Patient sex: F
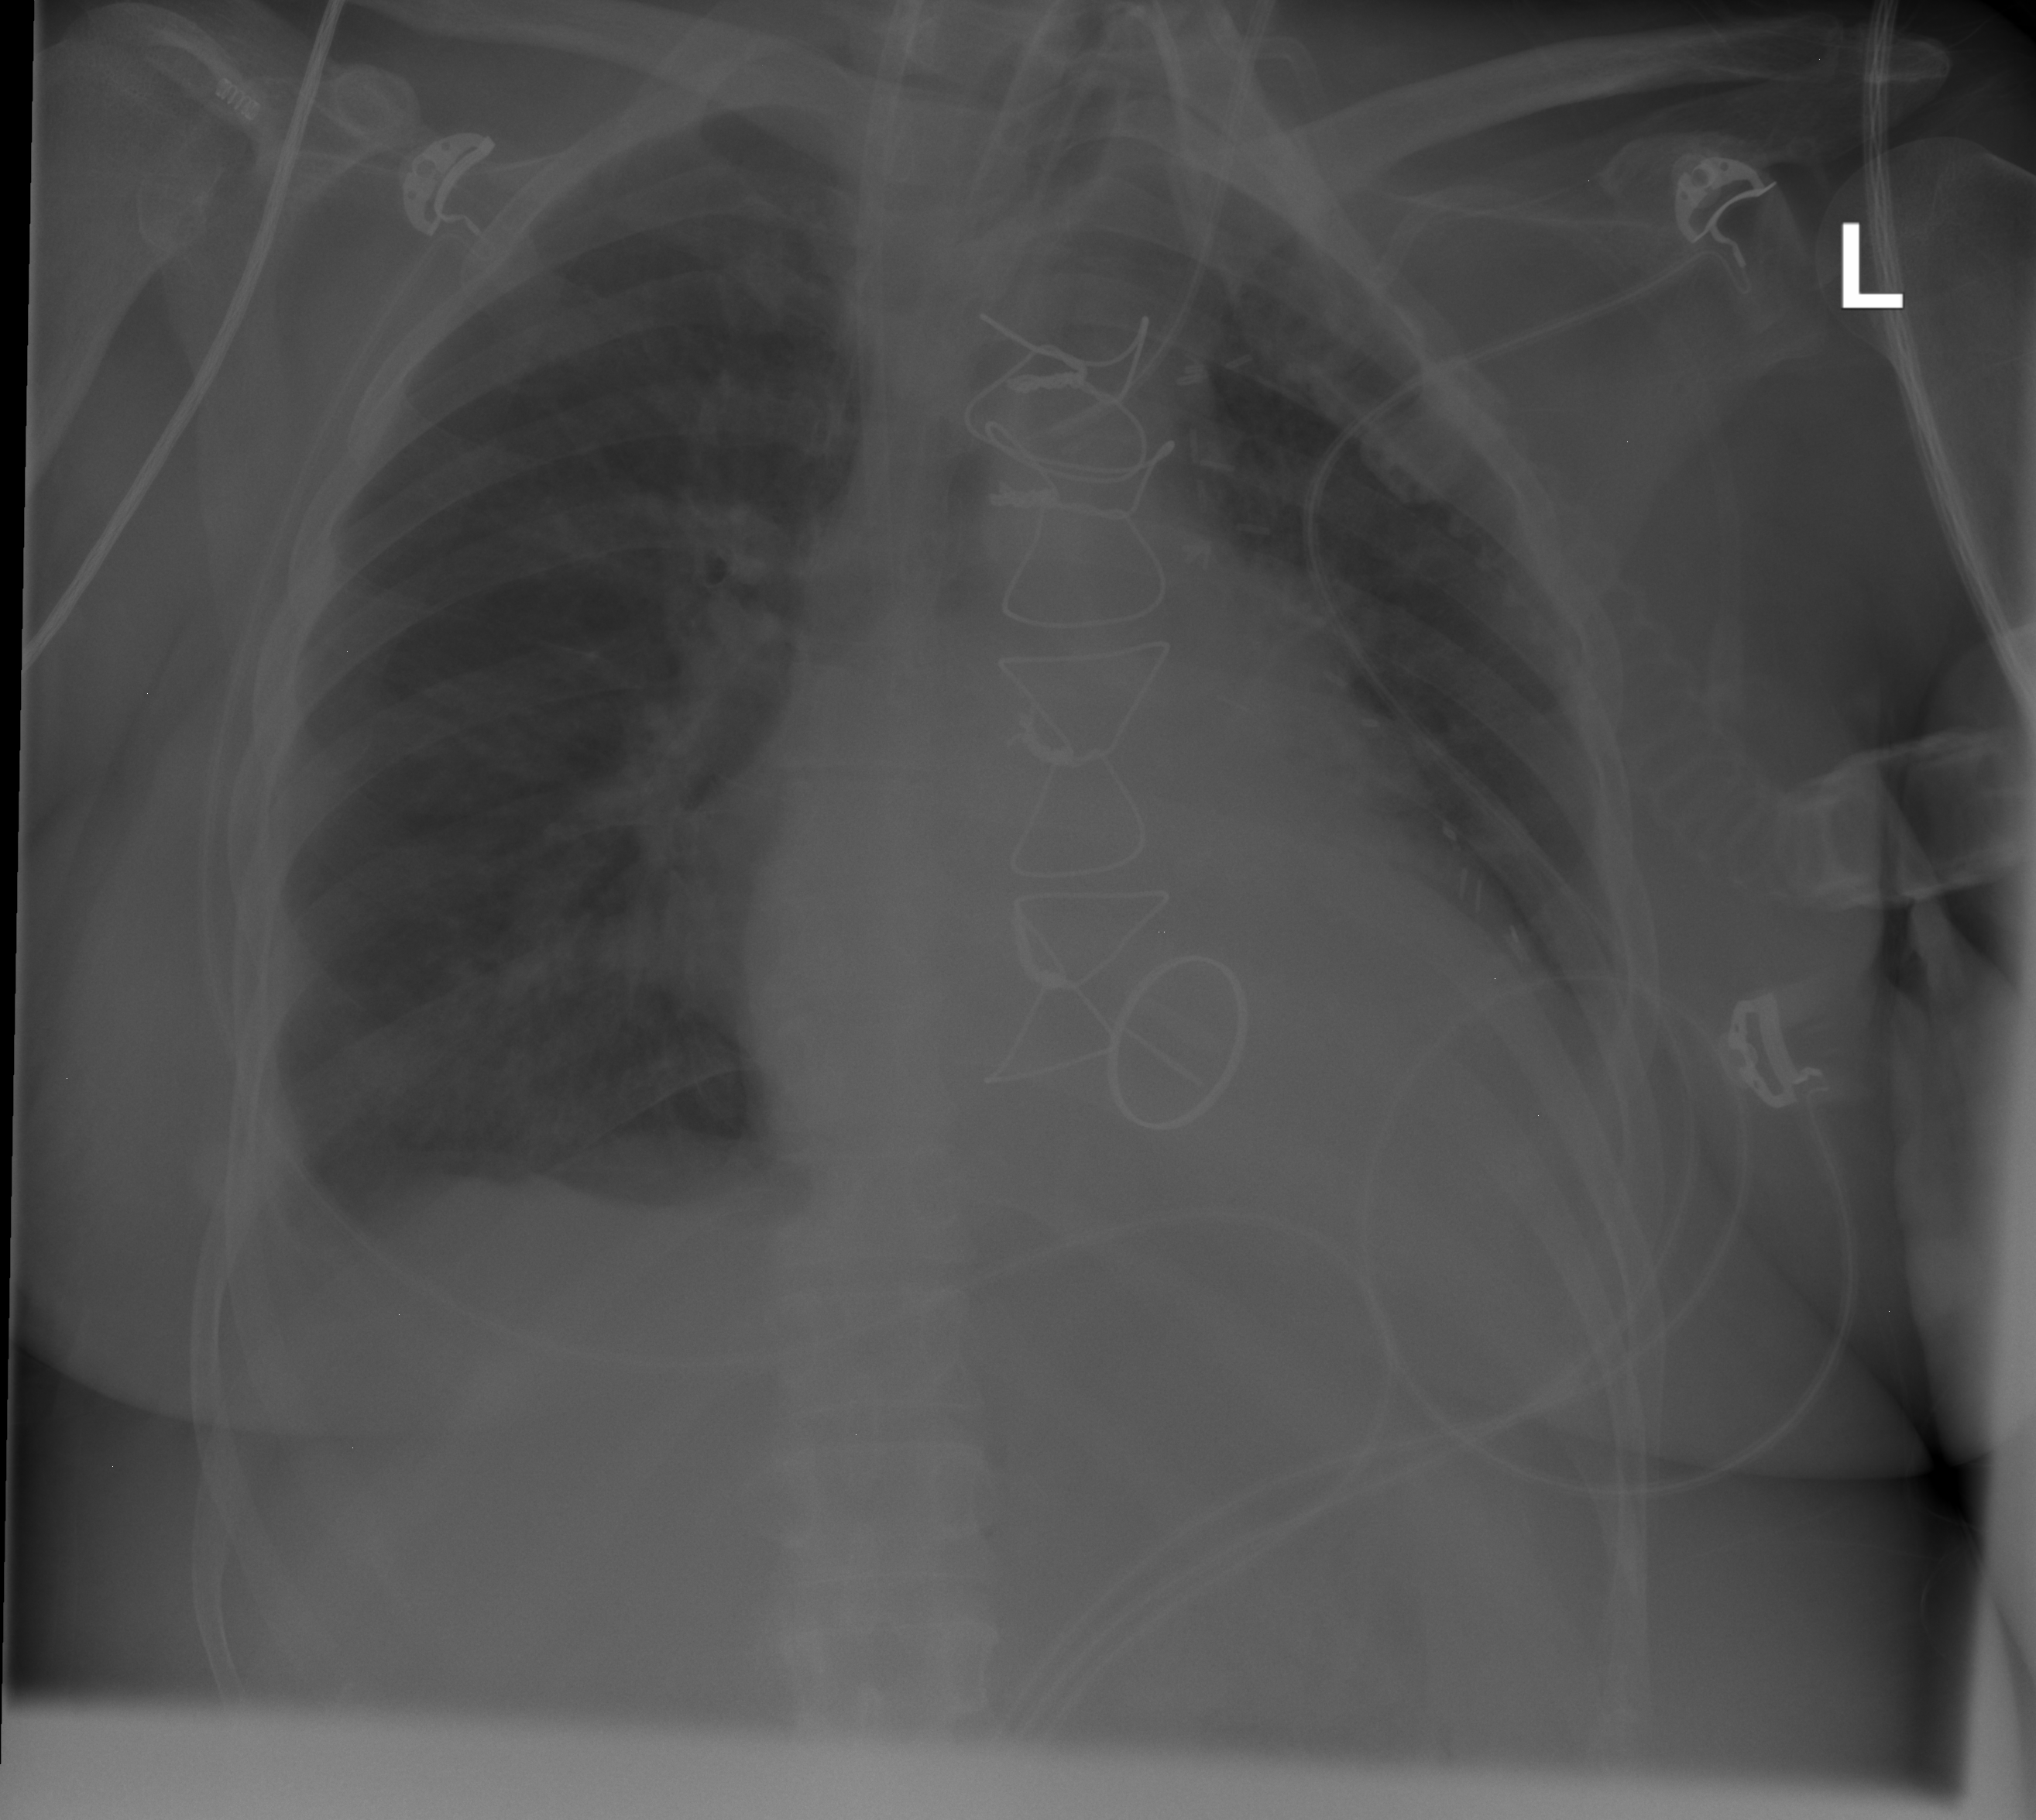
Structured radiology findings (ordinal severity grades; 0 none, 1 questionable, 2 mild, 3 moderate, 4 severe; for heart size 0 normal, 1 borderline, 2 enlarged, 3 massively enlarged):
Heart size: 2
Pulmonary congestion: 2
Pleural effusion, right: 1
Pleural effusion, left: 1
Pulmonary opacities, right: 0
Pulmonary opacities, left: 0
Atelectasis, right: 0
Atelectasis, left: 2